Question: ****I currently have this layout, and want the 3 image views to be shown at the bottom of the screen (left, center and right).
I am aligning them to the bottom using gravity property but it is not working. ****
Should I use relative layout instead as I could use the alignparent bottom property?

'''
<?xml version="1.0" encoding="utf-8"?>
<LinearLayout xmlns:android="http://schemas.android.com/apk/res/android"
android:layout_width="match_parent"
android:layout_height="match_parent"
android:gravity="center_vertical|center_horizontal"
android:orientation="vertical" >
<TableRow
android:layout_width="wrap_content"
android:layout_height="wrap_content"
android:paddingBottom="3dip"
android:paddingLeft="10dip"
android:paddingRight="10dip"
android:paddingTop="10dip" >
<Button
android:id="@+id/Btn_Show"
android:layout_width="wrap_content"
android:layout_height="wrap_content"
android:text="Button 1" />
<Button
android:id="@+id/button2"
android:layout_width="wrap_content"
android:layout_height="wrap_content"
android:text="Button 2" />
</TableRow>
<TableRow
android:layout_width="wrap_content"
android:layout_height="wrap_content"
android:paddingBottom="3dip"
android:paddingLeft="10dip"
android:paddingRight="10dip"
android:paddingTop="10dip" >
<Button
android:id="@+id/button3"
android:layout_width="wrap_content"
android:layout_height="wrap_content"
android:text="Button 3" />
<Button
android:id="@+id/button4"
android:layout_width="wrap_content"
android:layout_height="wrap_content"
android:text="Button 4" />
</TableRow>
<ImageView
android:id="@+id/imageView1"
android:layout_width="wrap_content"
android:layout_height="wrap_content"
android:layout_gravity="bottom|left"
android:src="@drawable/ic_launcher" />
<ImageView
android:id="@+id/imageView2"
android:layout_width="wrap_content"
android:layout_height="wrap_content"
android:layout_gravity="bottom|center_horizontal"
android:src="@drawable/ic_launcher" />
<ImageView
android:id="@+id/imageView3"
android:layout_width="wrap_content"
android:layout_height="wrap_content"
android:layout_gravity="bottom|right"
android:src="@drawable/ic_launcher" />
</LinearLayout>
'''
Thanks in advance.
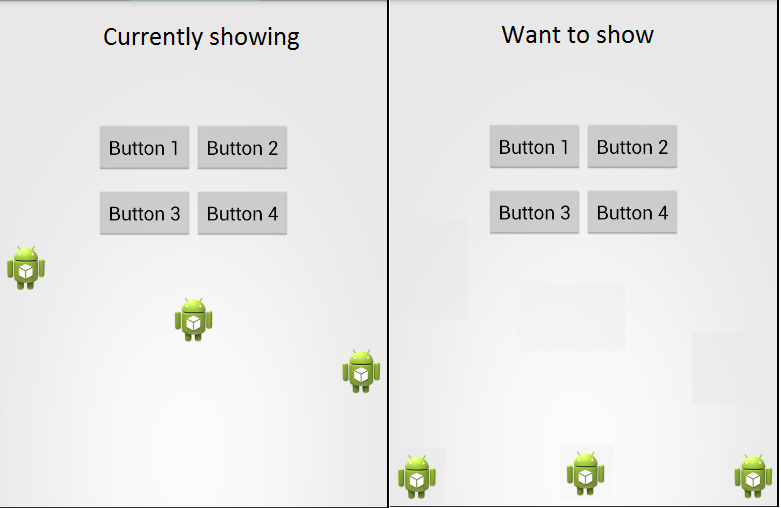
Answer: replace all content with
'''
<?xml version="1.0" encoding="utf-8"?>
<FrameLayout xmlns:android="http://schemas.android.com/apk/res/android"
android:layout_width="match_parent"
android:layout_height="match_parent">
<LinearLayout
android:layout_width="match_parent"
android:layout_height="match_parent"
android:layout_gravity="bottom"
android:gravity="center_vertical|center_horizontal"
android:orientation="vertical" >
<TableRow
android:layout_width="wrap_content"
android:layout_height="wrap_content"
android:paddingBottom="3dip"
android:paddingLeft="10dip"
android:paddingRight="10dip"
android:paddingTop="10dip" >
<Button
android:id="@+id/Btn_Show"
android:layout_width="wrap_content"
android:layout_height="wrap_content"
android:text="Button 1" />
<Button
android:id="@+id/button2"
android:layout_width="wrap_content"
android:layout_height="wrap_content"
android:text="Button 2" />
</TableRow>
<TableRow
android:layout_width="wrap_content"
android:layout_height="wrap_content"
android:paddingBottom="3dip"
android:paddingLeft="10dip"
android:paddingRight="10dip"
android:paddingTop="10dip" >
<Button
android:id="@+id/button3"
android:layout_width="wrap_content"
android:layout_height="wrap_content"
android:text="Button 3" />
<Button
android:id="@+id/button4"
android:layout_width="wrap_content"
android:layout_height="wrap_content"
android:text="Button 4" />
</TableRow>
</LinearLayout>
<ImageView
android:id="@+id/imageView1"
android:layout_width="wrap_content"
android:layout_height="wrap_content"
android:layout_gravity="bottom|left"
android:src="@drawable/ic_launcher" />
<ImageView
android:id="@+id/imageView2"
android:layout_width="wrap_content"
android:layout_height="wrap_content"
android:layout_gravity="bottom|center_horizontal"
android:src="@drawable/ic_launcher" />
<ImageView
android:id="@+id/imageView3"
android:layout_width="wrap_content"
android:layout_height="wrap_content"
android:layout_gravity="bottom|right"
android:src="@drawable/ic_launcher" />
</FrameLayout>
'''
and if you want the images to appear next to each others add the code below and each 'imageview' you add will appear next to latest image without adding gravity because the parent gravity has been set already :)
'''
<?xml version="1.0" encoding="utf-8"?>
<FrameLayout xmlns:android="http://schemas.android.com/apk/res/android"
android:layout_width="match_parent"
android:layout_height="match_parent">
<LinearLayout
android:layout_width="match_parent"
android:layout_height="match_parent"
android:layout_gravity="bottom"
android:gravity="center_vertical|center_horizontal"
android:orientation="vertical" >
<TableRow
android:layout_width="wrap_content"
android:layout_height="wrap_content"
android:paddingBottom="3dip"
android:paddingLeft="10dip"
android:paddingRight="10dip"
android:paddingTop="10dip" >
<Button
android:id="@+id/Btn_Show"
android:layout_width="wrap_content"
android:layout_height="wrap_content"
android:text="Button 1" />
<Button
android:id="@+id/button2"
android:layout_width="wrap_content"
android:layout_height="wrap_content"
android:text="Button 2" />
</TableRow>
<TableRow
android:layout_width="wrap_content"
android:layout_height="wrap_content"
android:paddingBottom="3dip"
android:paddingLeft="10dip"
android:paddingRight="10dip"
android:paddingTop="10dip" >
<Button
android:id="@+id/button3"
android:layout_width="wrap_content"
android:layout_height="wrap_content"
android:text="Button 3" />
<Button
android:id="@+id/button4"
android:layout_width="wrap_content"
android:layout_height="wrap_content"
android:text="Button 4" />
</TableRow>
</LinearLayout>
<LinearLayout
android:layout_width="wrap_content"
android:layout_height="wrap_content"
android:layout_gravity="center|bottom" >
<ImageView
android:id="@+id/imageView1"
android:layout_width="wrap_content"
android:layout_height="wrap_content"
android:src="@drawable/ic_launcher" />
<ImageView
android:id="@+id/imageView2"
android:layout_width="wrap_content"
android:layout_height="wrap_content"
android:src="@drawable/ic_launcher" />
<ImageView
android:id="@+id/imageView3"
android:layout_width="wrap_content"
android:layout_height="wrap_content"
android:src="@drawable/ic_launcher" />
</LinearLayout>
</FrameLayout>
'''